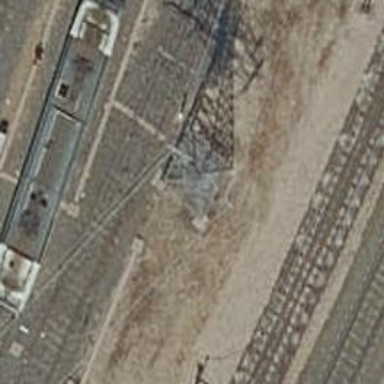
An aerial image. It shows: Power line in the image.